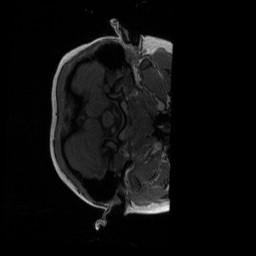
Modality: T1w
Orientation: axial
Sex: male
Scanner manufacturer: siemens
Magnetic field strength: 3 T
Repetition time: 1.9 s
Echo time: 0.00243 s